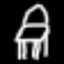
Label: chair